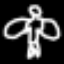
Label: angel